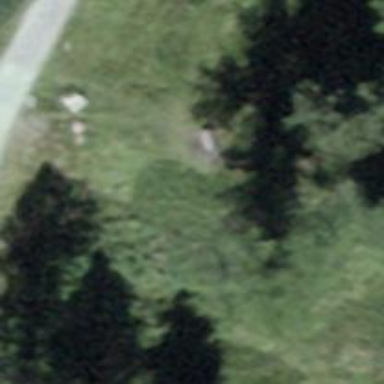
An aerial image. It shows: Bench.